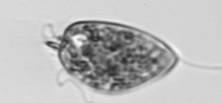
Label: Prorocentrum_micans